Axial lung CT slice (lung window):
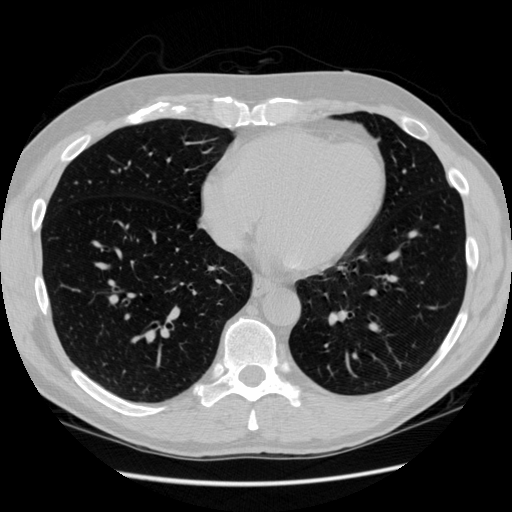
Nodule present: no